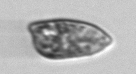
Label: Prorocentrum_dentatum